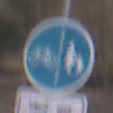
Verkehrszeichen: GetrennterRadUndGehwegRadwegLinks
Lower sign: BesondereFahrzeugeUndTransportgueter8
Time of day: MorningAfternoon
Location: Outdoor (Nature)
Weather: Overcast
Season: Autumn
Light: Natural